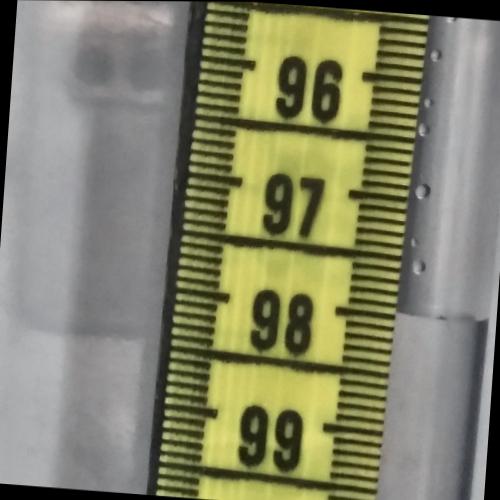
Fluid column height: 98.0 cm